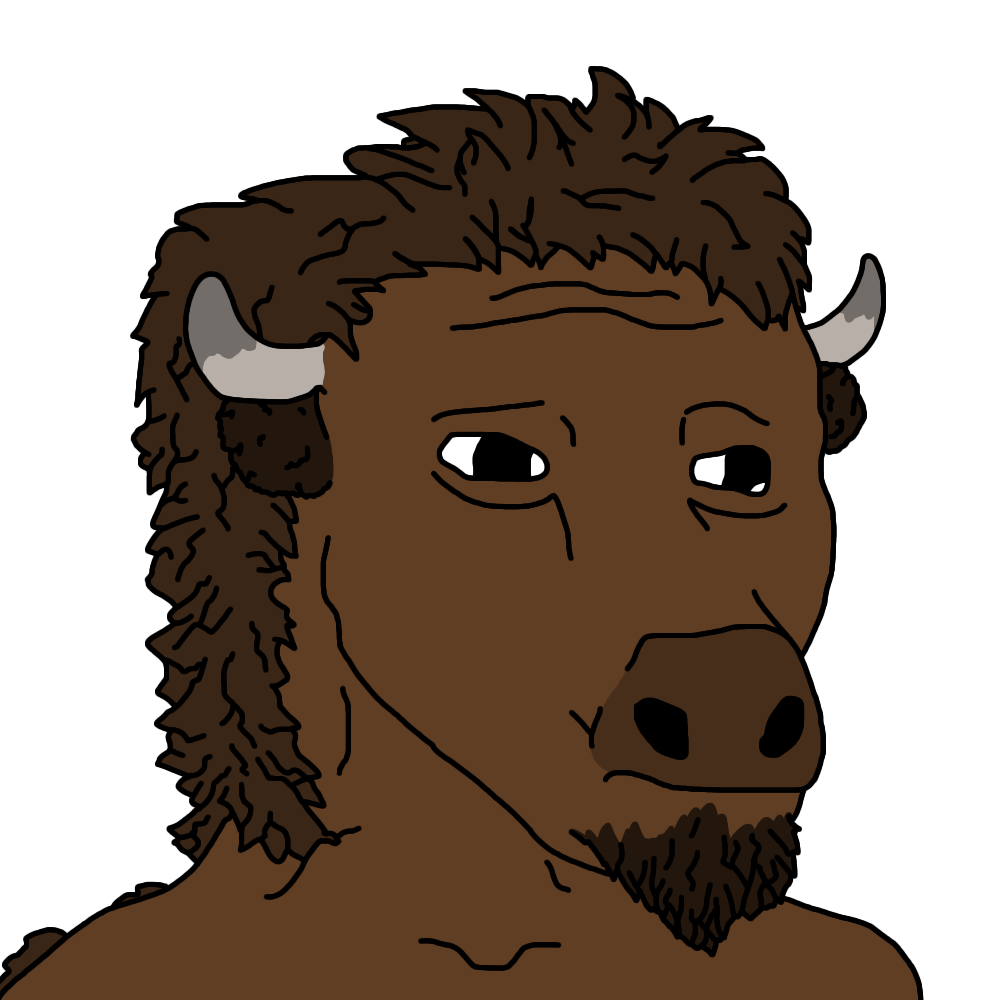
Label: 5_Animal